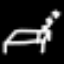
Label: bed